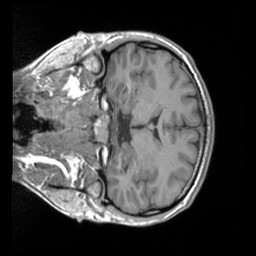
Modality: T1w
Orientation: coronal
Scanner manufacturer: siemens
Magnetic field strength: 3 T
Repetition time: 2 s
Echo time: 0.00252 s